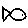
Label: fish